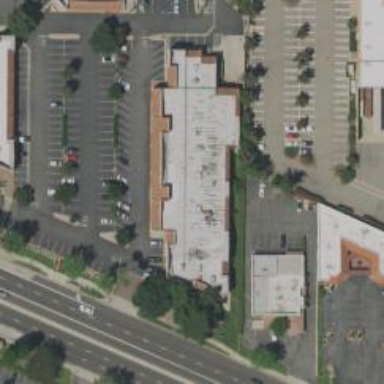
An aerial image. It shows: Pharmacy providing healthcare services.